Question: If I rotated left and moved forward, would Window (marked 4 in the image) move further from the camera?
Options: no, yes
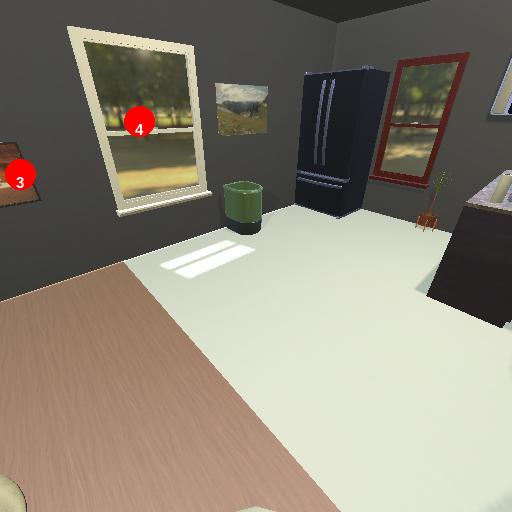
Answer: no